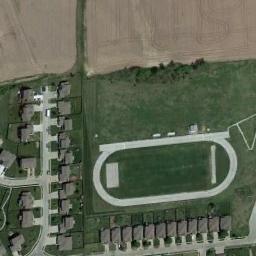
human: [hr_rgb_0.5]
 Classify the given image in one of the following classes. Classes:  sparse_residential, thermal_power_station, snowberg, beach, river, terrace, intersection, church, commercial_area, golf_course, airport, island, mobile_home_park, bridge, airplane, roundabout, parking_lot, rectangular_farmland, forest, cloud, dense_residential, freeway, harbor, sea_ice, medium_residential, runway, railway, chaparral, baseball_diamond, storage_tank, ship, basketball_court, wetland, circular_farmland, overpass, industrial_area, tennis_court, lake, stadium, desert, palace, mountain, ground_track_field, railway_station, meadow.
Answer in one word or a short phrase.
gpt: ground_track_field